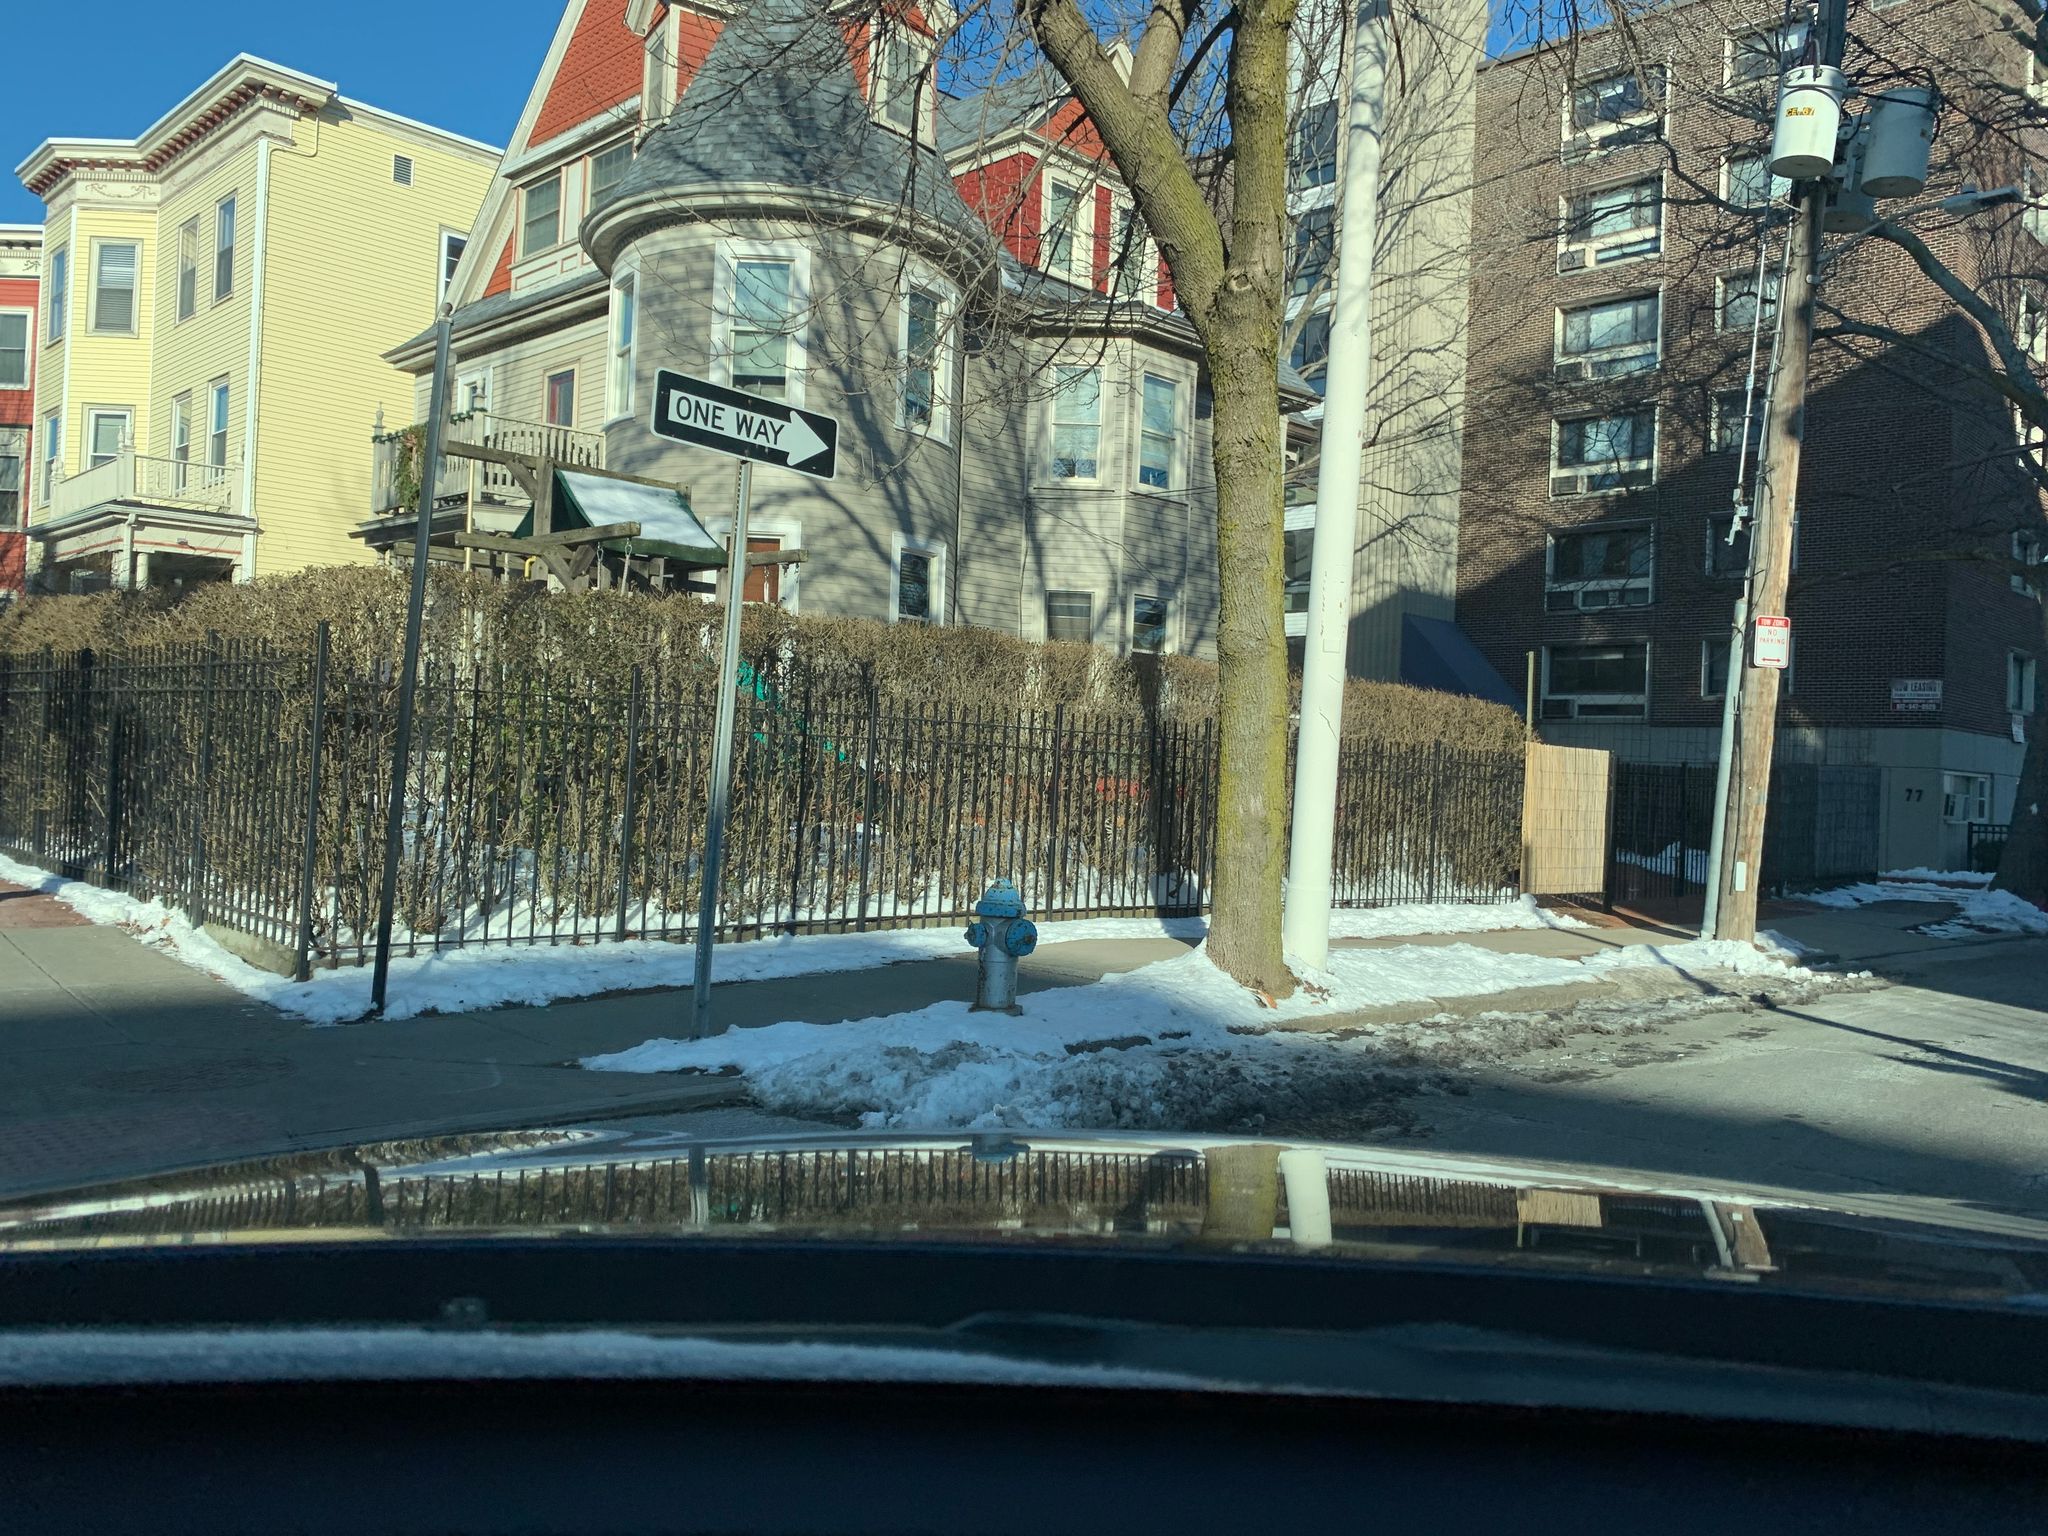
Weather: snowy
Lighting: day
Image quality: good
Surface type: driving surface
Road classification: cycleway
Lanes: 2
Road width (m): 21.3
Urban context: urban centre
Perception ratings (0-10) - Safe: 9.14, Lively: 8.18, Beautiful: 5.56, Boring: 2.94, Depressing: 1.84, Wealthy: 6.25